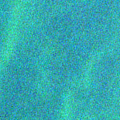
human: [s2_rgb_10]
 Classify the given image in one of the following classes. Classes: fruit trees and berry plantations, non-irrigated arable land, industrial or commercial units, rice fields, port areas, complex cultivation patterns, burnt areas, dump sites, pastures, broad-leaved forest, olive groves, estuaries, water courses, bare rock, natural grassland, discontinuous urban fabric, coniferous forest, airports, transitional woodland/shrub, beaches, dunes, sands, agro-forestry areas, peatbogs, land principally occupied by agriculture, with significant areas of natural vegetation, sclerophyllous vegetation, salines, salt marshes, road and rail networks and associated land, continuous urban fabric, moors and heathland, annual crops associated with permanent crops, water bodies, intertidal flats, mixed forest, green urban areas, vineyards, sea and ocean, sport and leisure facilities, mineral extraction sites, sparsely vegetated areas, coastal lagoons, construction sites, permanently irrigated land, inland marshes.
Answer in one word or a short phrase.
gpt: sea and ocean